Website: apple
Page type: billing-address
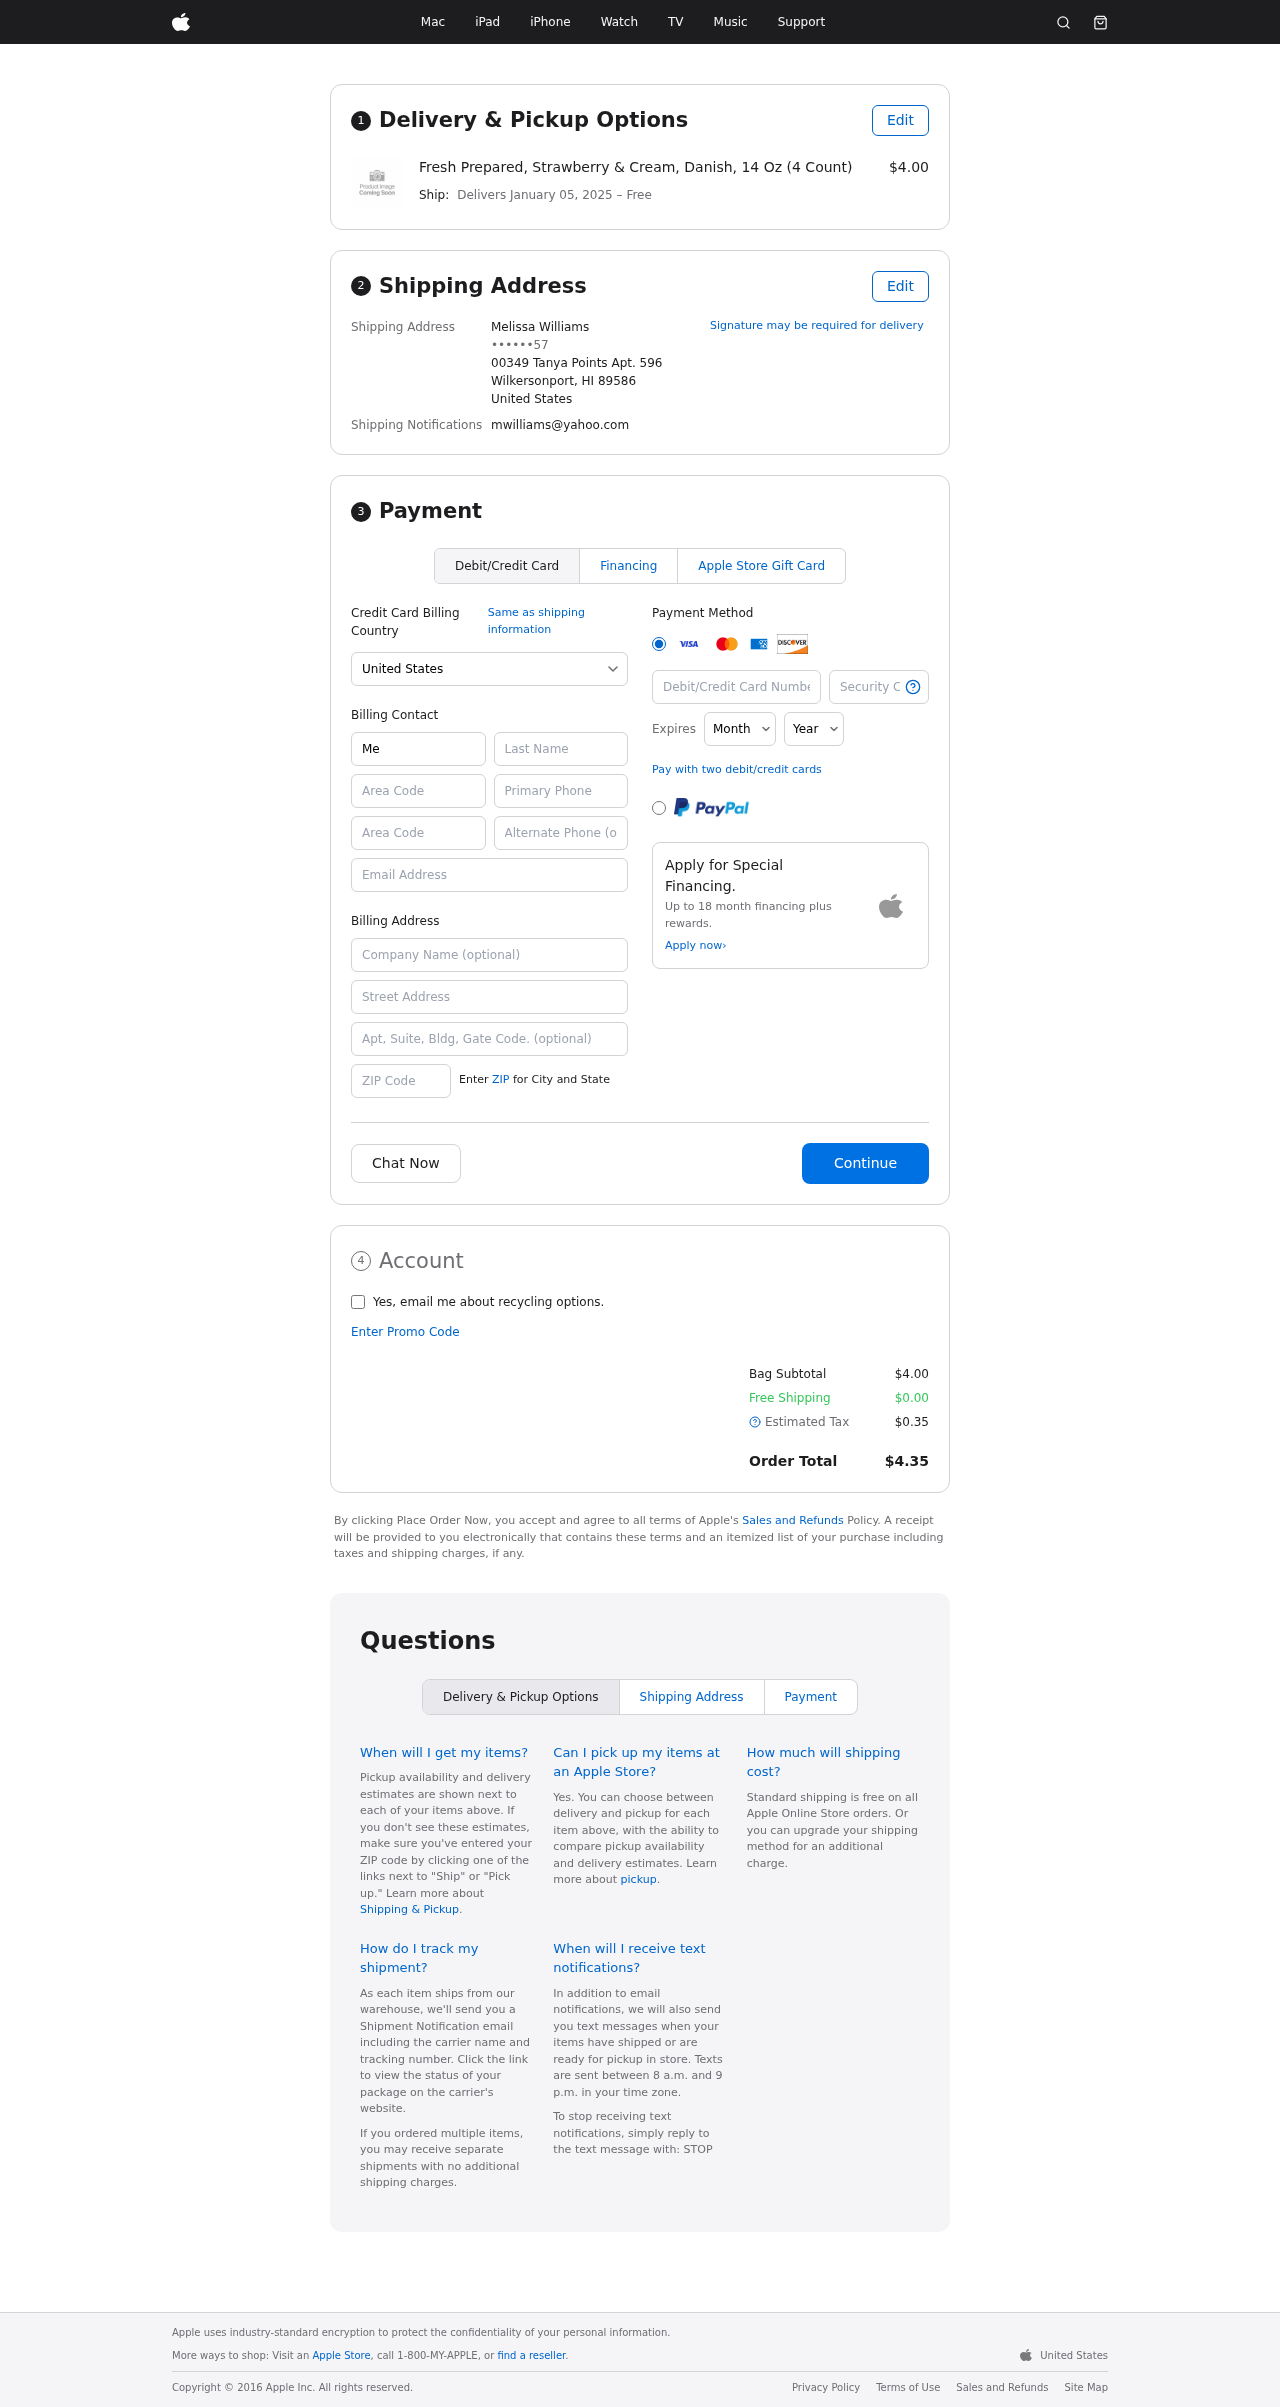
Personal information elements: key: PII_CARD_CVV
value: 2128
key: PII_CARD_EXPIRY_MONTH
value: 12
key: PII_CARD_EXPIRY_YEAR
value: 27
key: PII_CARD_NUMBER
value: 3709 2988 7582 940
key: PII_CITY_STATE_ZIP
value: Wilkersonport, HI 89586
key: PII_COUNTRY
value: United States
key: PII_EMAIL
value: mwilliams@yahoo.com
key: PII_FULLNAME
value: Melissa Williams
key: PII_STREET
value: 00349 Tanya Points Apt. 596
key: PII_PHONE_MASKED
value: ••••••57
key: PII_BILLING_FIRSTNAME
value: Melissa
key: PII_BILLING_LASTNAME
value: Williams
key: PII_BILLING_PHONE_AREA
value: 643
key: PII_BILLING_PHONE
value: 6438883957
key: PII_BILLING_PHONE_ALT_AREA
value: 884
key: PII_BILLING_PHONE_ALT
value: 8846867205
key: PII_BILLING_EMAIL
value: mwilliams@yahoo.com
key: PII_BILLING_STREET
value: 00349 Tanya Points Apt. 596
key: PII_BILLING_STREET2
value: Suite 316
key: PII_BILLING_POSTCODE
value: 89586
Product elements: key: PRODUCT1_NAME
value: Fresh Prepared, Strawberry & Cream, Danish, 14 Oz (4 Count)
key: PRODUCT1_PRICE
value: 4
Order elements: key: ORDER_DELIVERY_DATE
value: January 05, 2025
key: ORDER_SUBTOTAL
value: $4.00
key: ORDER_SHIPPING_COST
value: $0.00
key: ORDER_TAX
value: $0.35
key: ORDER_TOTAL
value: $4.35